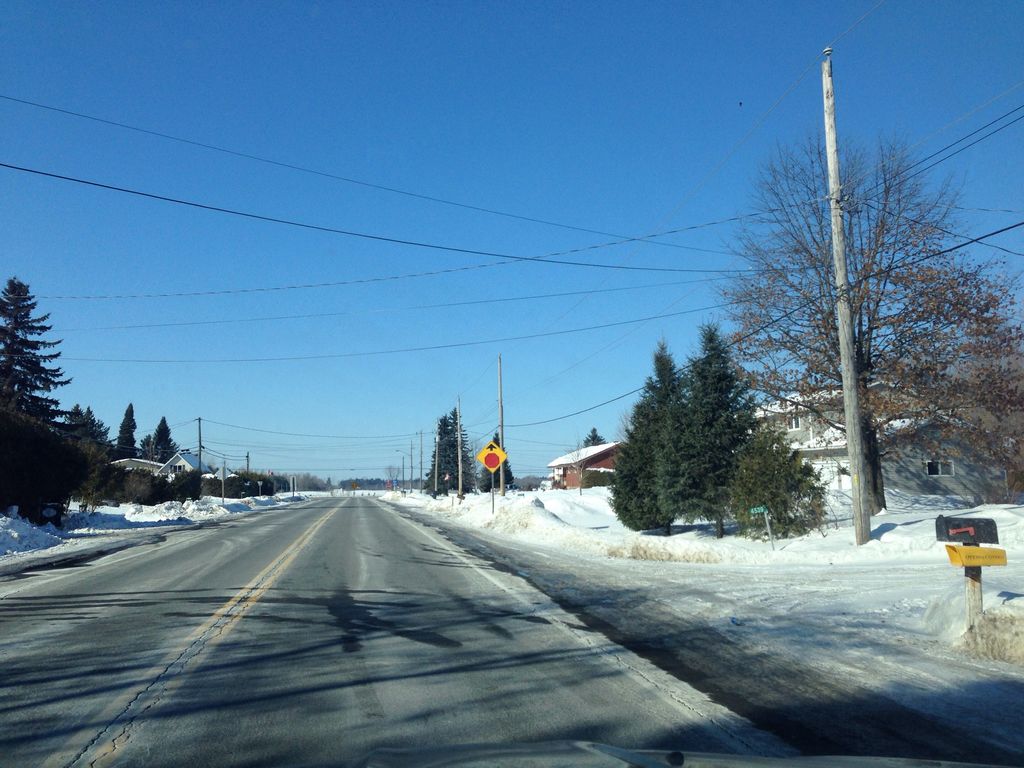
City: ottawa-gatineau